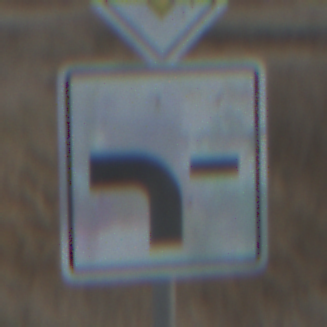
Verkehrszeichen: VerlaufVorfahrtsstrasse6
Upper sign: Vorfahrtsstrasse
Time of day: SunriseSunset
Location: Outdoor (RoadRail)
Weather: PartlyCloudy
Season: NotSpecified
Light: Natural